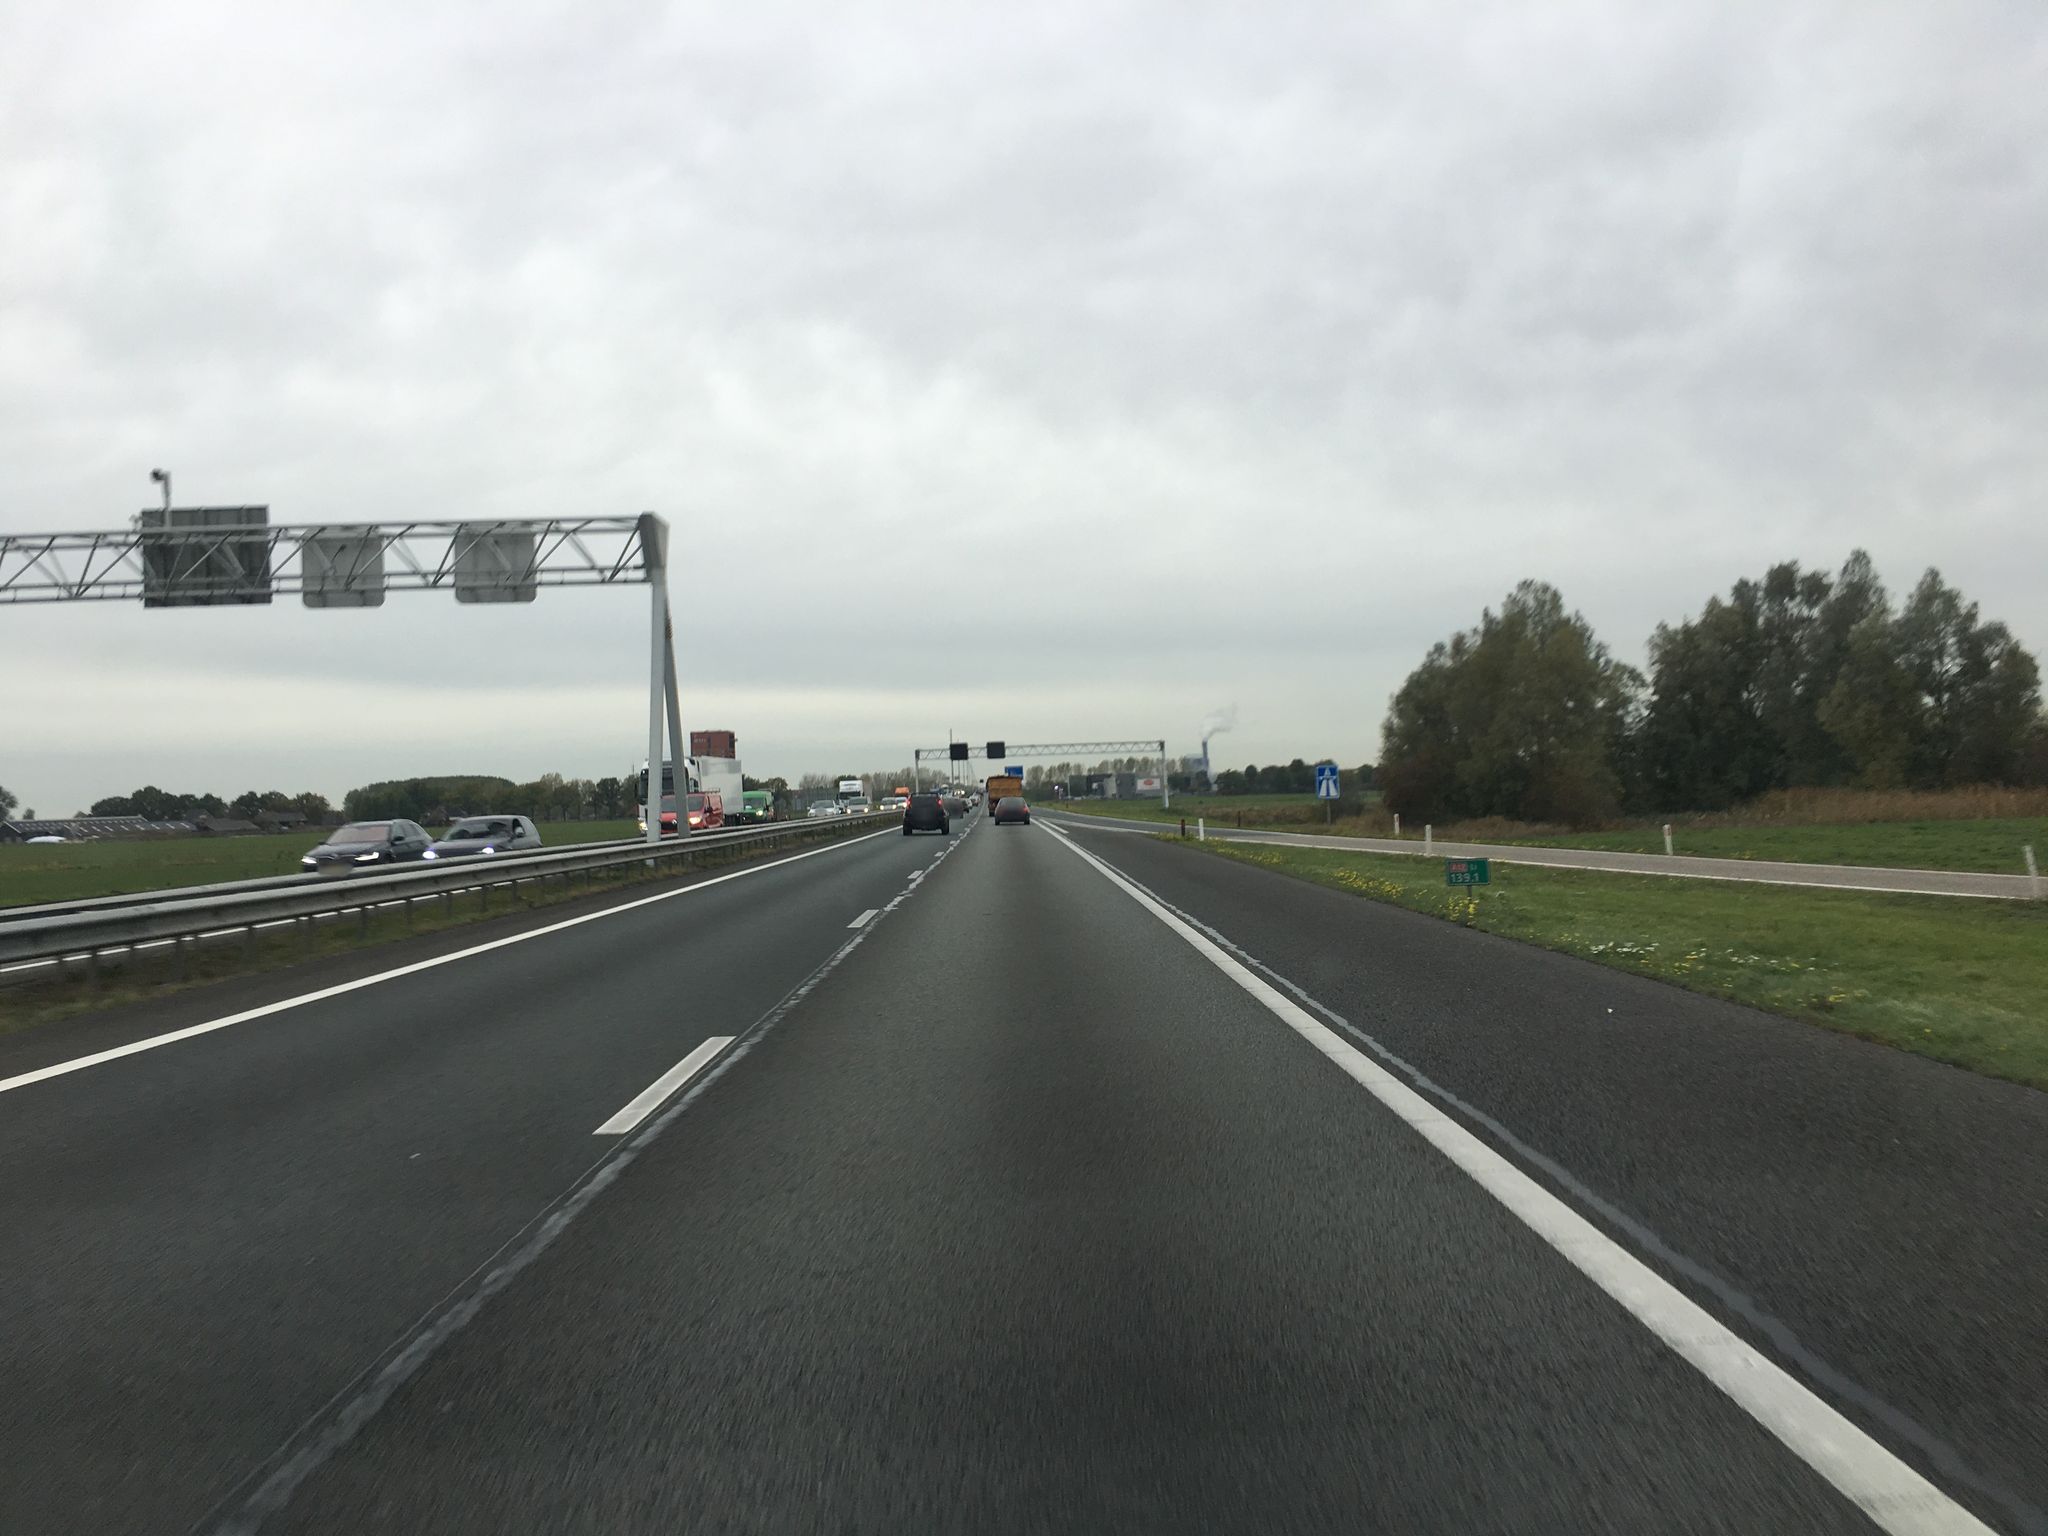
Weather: cloudy
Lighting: day
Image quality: good
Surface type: driving surface
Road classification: rest_area
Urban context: suburban or peri-urban
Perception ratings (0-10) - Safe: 2.24, Lively: 1.07, Beautiful: 3.52, Boring: 4.31, Depressing: 5.88, Wealthy: 0.57